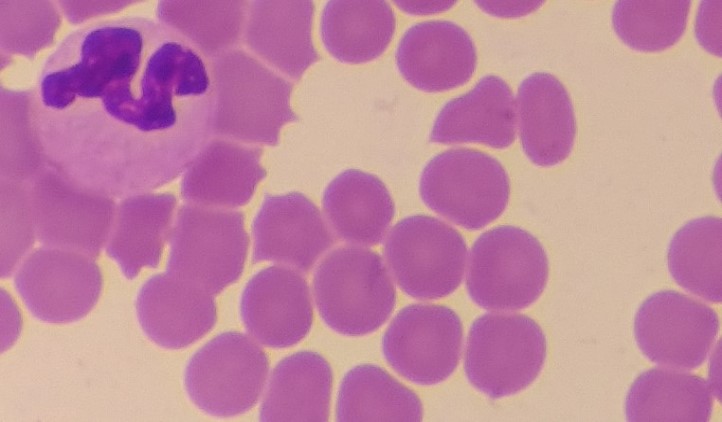
White blood cell type: Neutrophil